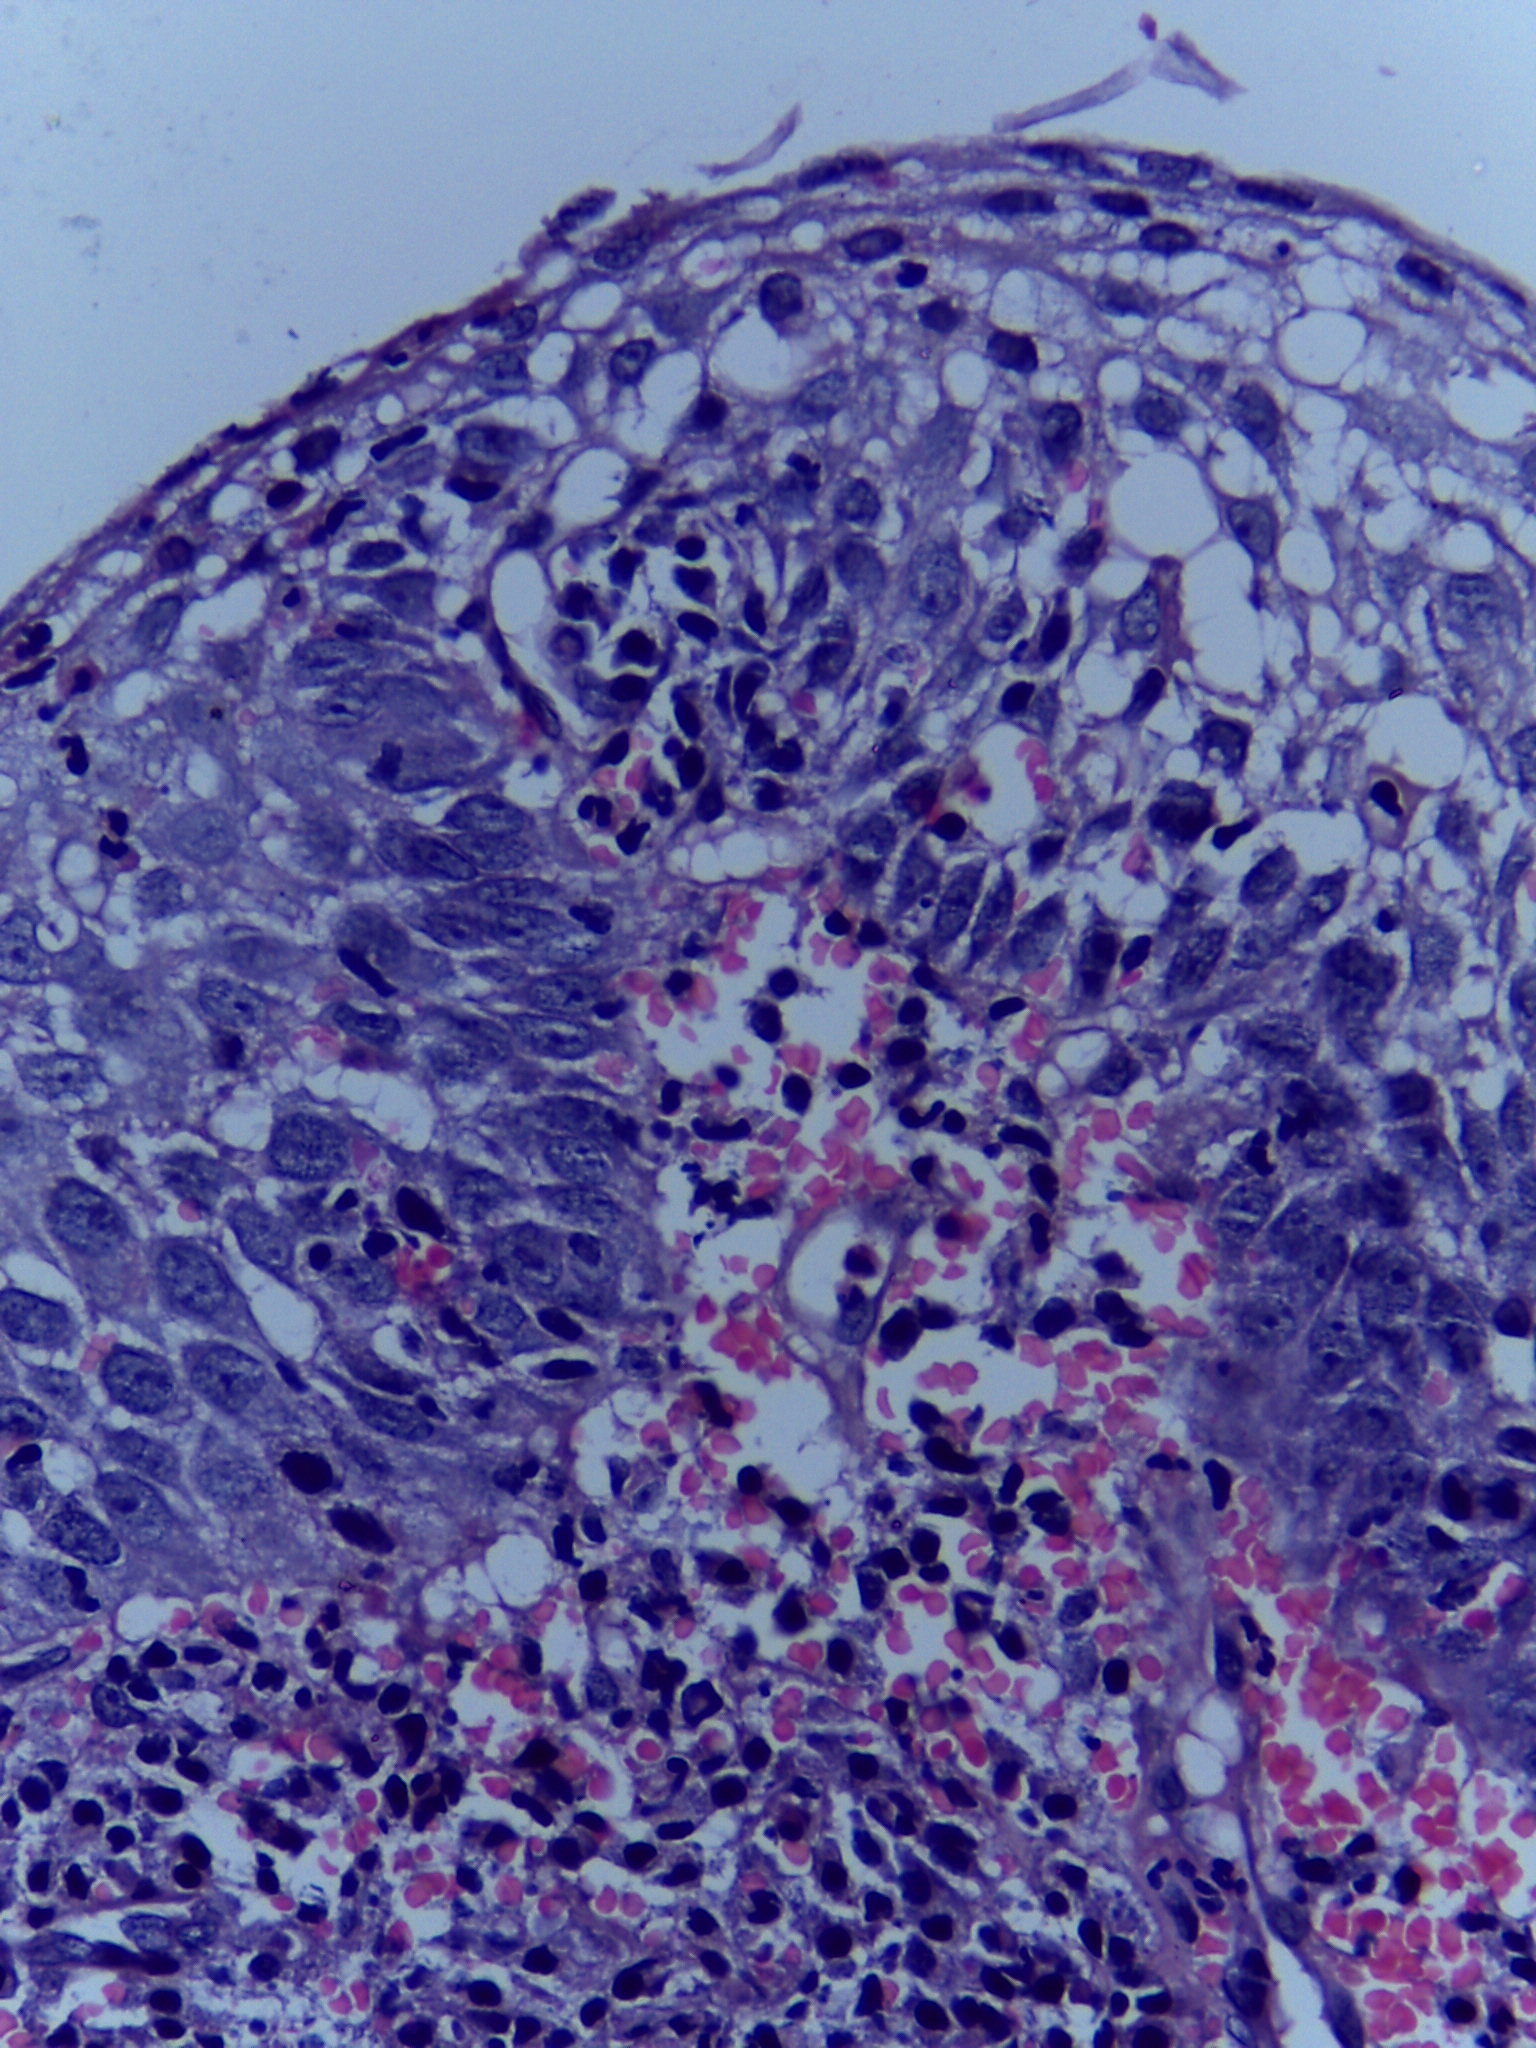
Diagnosis: OSCC